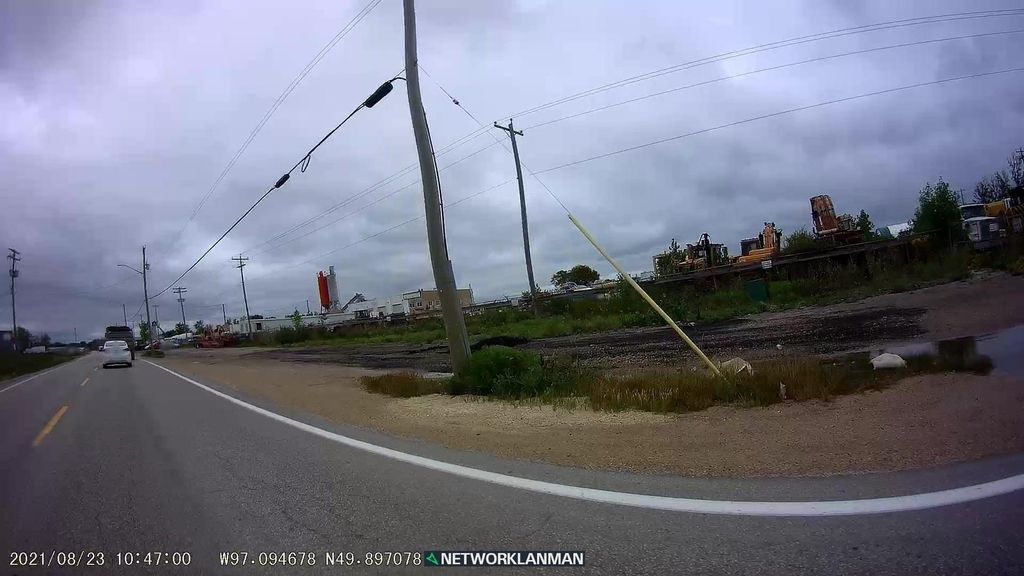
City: winnipeg